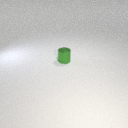
small green metal cylinder